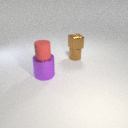
large purple metal cylinder to the left of small brown metal cylinder